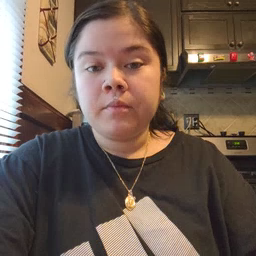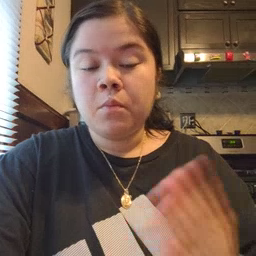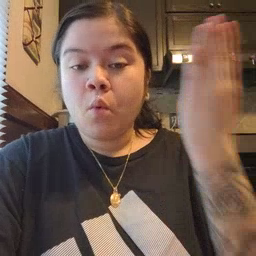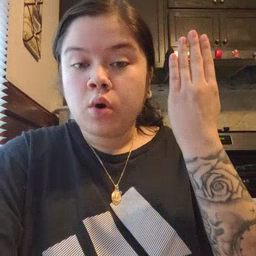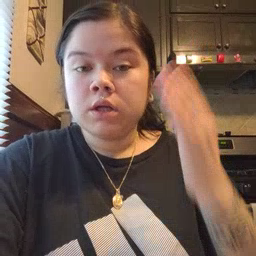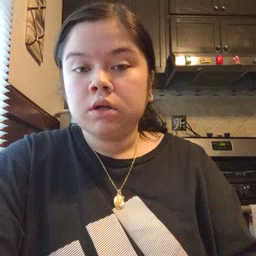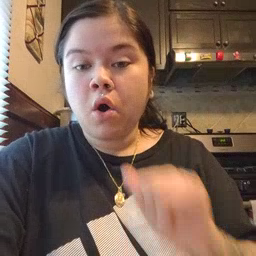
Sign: morning